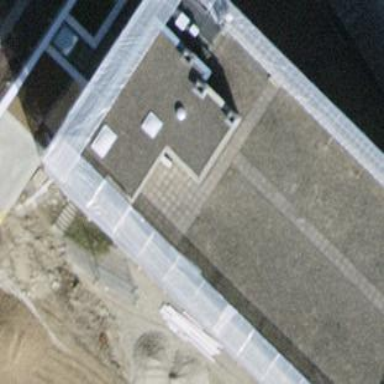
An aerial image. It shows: Office building with flat roof.